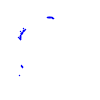
Particle: proton